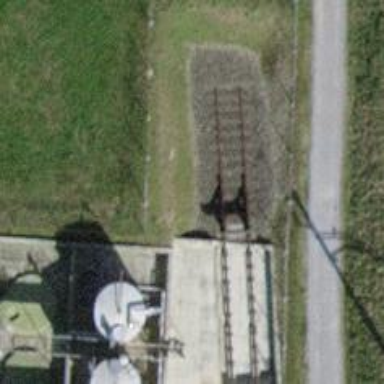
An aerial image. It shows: Railway buffer stop.